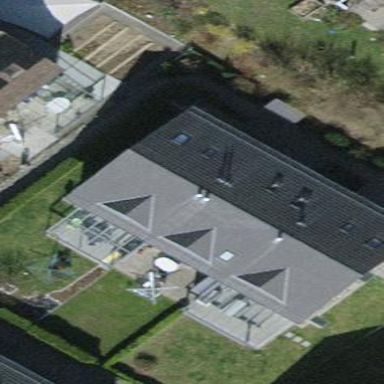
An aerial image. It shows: Semidetached house with flat roof.